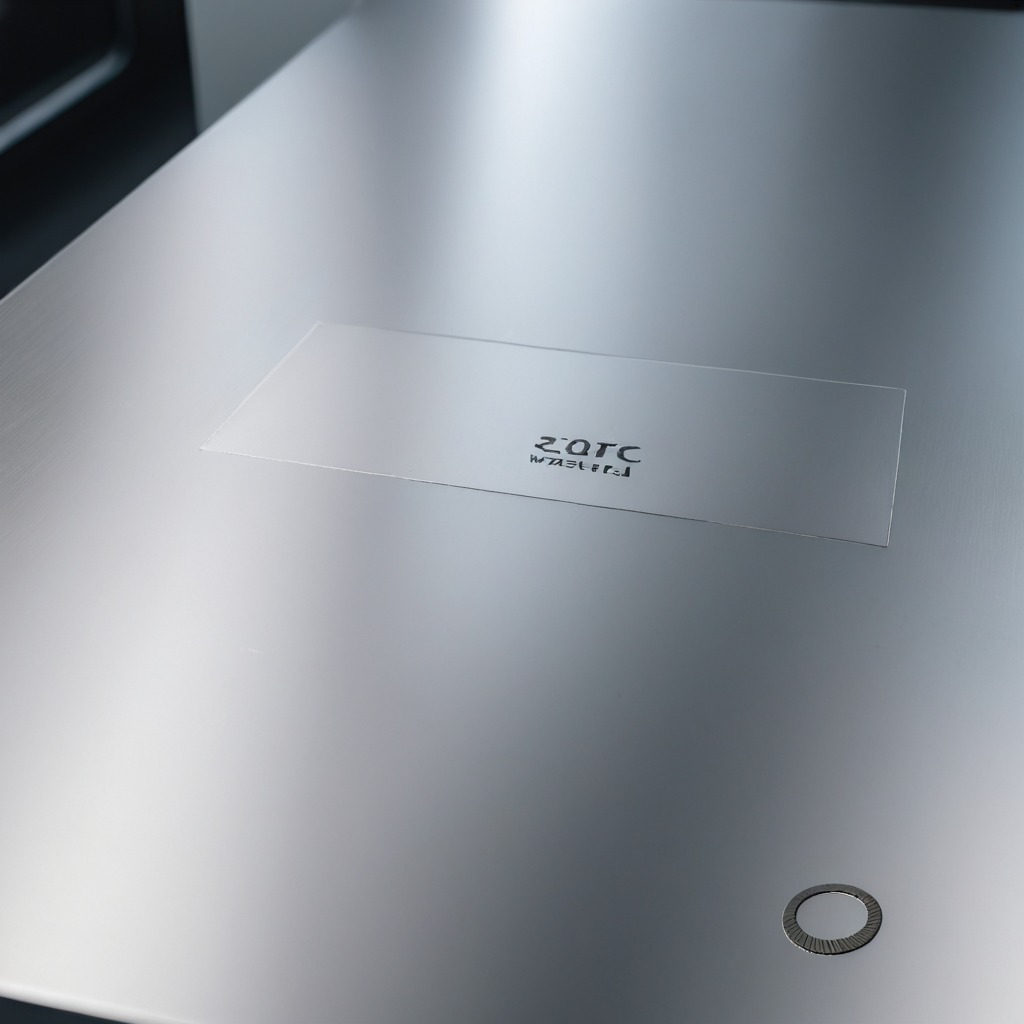
A flat metal washer is lying on the stainless steel table in a high-end prototyping lab.